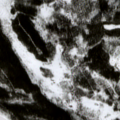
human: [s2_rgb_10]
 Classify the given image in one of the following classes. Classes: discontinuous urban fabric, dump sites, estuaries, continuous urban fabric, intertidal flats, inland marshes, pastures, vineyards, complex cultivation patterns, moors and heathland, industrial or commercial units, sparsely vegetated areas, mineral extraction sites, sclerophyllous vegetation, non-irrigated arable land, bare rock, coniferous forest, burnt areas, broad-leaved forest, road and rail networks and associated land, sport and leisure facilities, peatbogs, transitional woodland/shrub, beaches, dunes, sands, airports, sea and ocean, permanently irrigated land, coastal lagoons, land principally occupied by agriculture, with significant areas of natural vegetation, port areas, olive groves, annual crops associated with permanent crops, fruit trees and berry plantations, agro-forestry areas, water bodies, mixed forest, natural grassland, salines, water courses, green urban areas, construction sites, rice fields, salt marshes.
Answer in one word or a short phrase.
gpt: coniferous forest, transitional woodland/shrub